Interaction volume radius: 5 \u00c5
Interaction volume height: 20 \u00c5
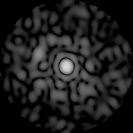
Disorder parameter: 0.8574